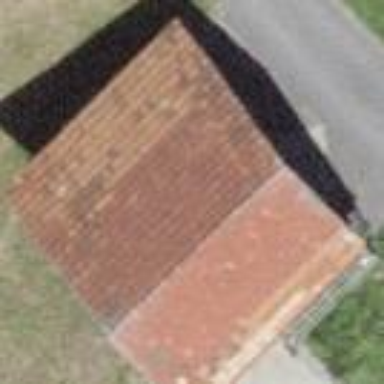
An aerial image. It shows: Barn.